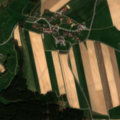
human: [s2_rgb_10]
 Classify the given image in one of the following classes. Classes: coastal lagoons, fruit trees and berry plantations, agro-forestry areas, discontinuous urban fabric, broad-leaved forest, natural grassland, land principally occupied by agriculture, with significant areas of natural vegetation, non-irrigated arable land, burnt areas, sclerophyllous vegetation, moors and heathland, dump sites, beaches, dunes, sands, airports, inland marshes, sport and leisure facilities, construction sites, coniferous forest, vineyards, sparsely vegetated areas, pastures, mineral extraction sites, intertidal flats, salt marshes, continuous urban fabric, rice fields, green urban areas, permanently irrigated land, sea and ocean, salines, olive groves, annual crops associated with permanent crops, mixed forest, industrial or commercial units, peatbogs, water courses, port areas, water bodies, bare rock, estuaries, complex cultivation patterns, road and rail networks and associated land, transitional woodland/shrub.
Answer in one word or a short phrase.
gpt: non-irrigated arable land, pastures, complex cultivation patterns, land principally occupied by agriculture, with significant areas of natural vegetation, coniferous forest